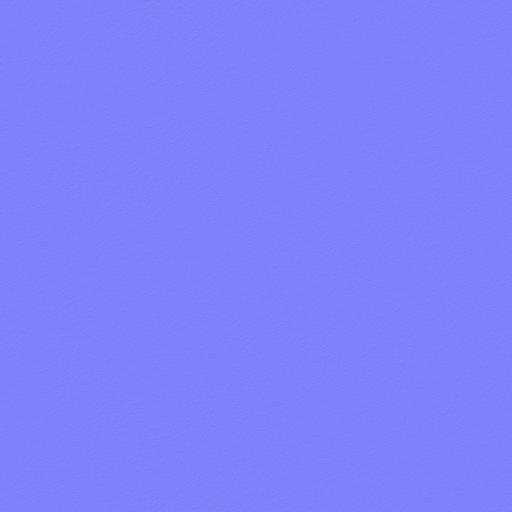
countertop granite